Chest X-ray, PA view. Patient: 28 years old, sex M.
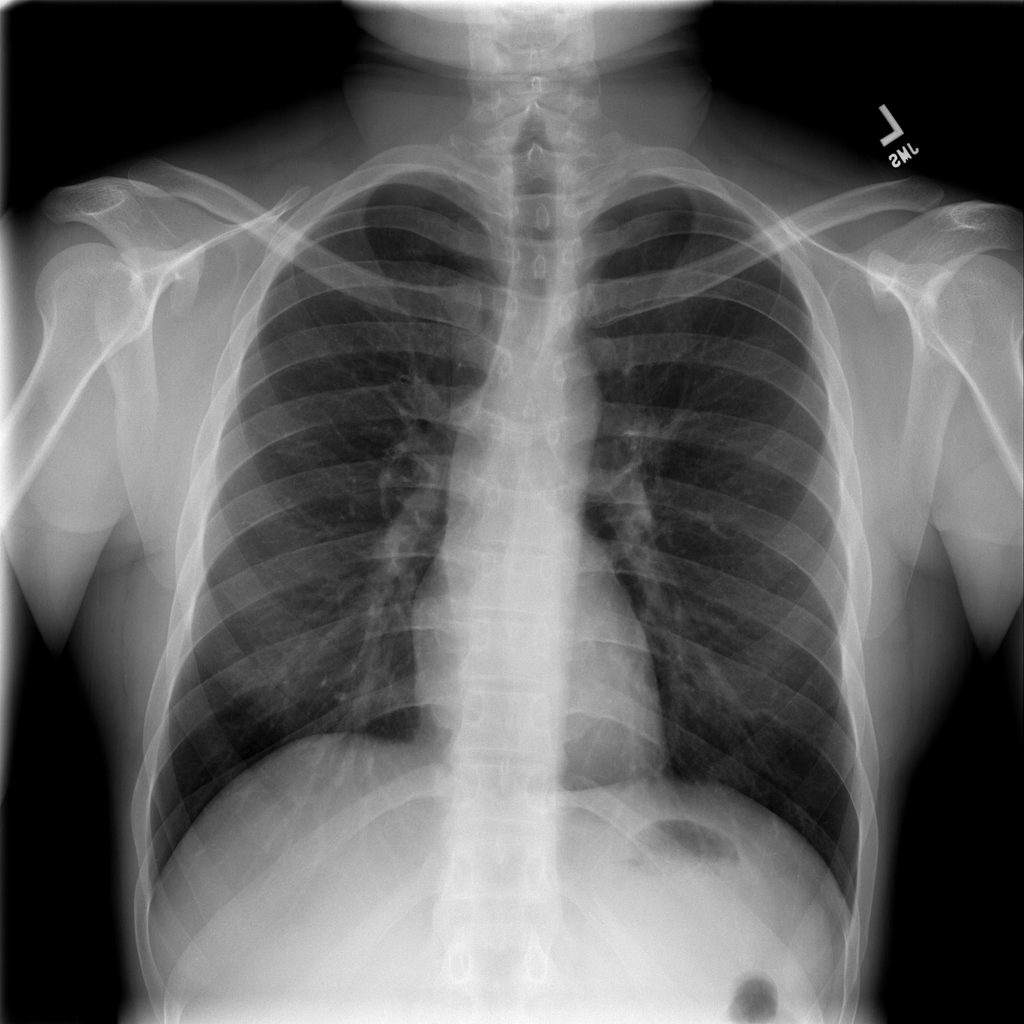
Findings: No Finding